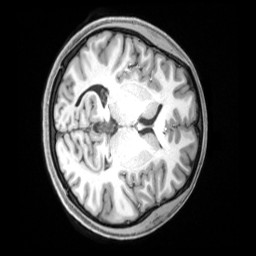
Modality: T1w
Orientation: axial
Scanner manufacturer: siemens
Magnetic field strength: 3 T
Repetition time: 2.5 s
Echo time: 0.00218 s